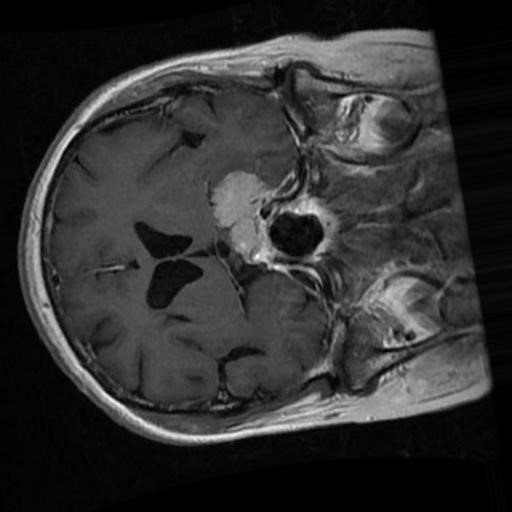
Label: brain_menin